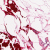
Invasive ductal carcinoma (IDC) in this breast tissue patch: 0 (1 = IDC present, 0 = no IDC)